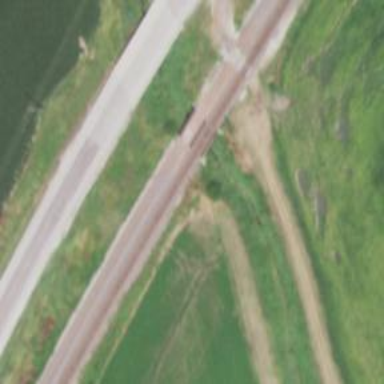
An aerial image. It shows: Bridge over railway line.